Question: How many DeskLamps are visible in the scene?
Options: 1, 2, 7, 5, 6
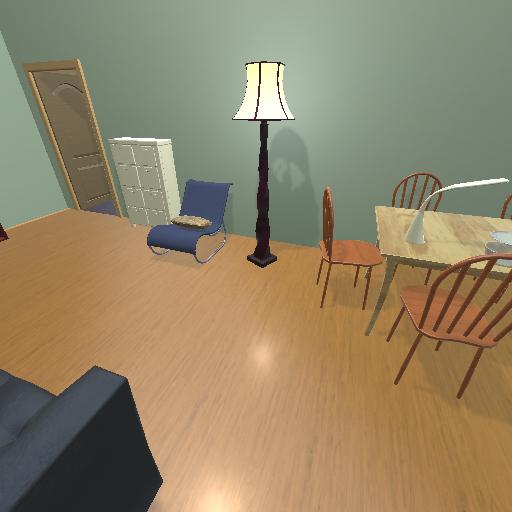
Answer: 1